Frequency: 85000
Velocity: 0,2635
Power: 49,9
Pulse duration: 0,0000001
Pass count: 1
Magnification: 10
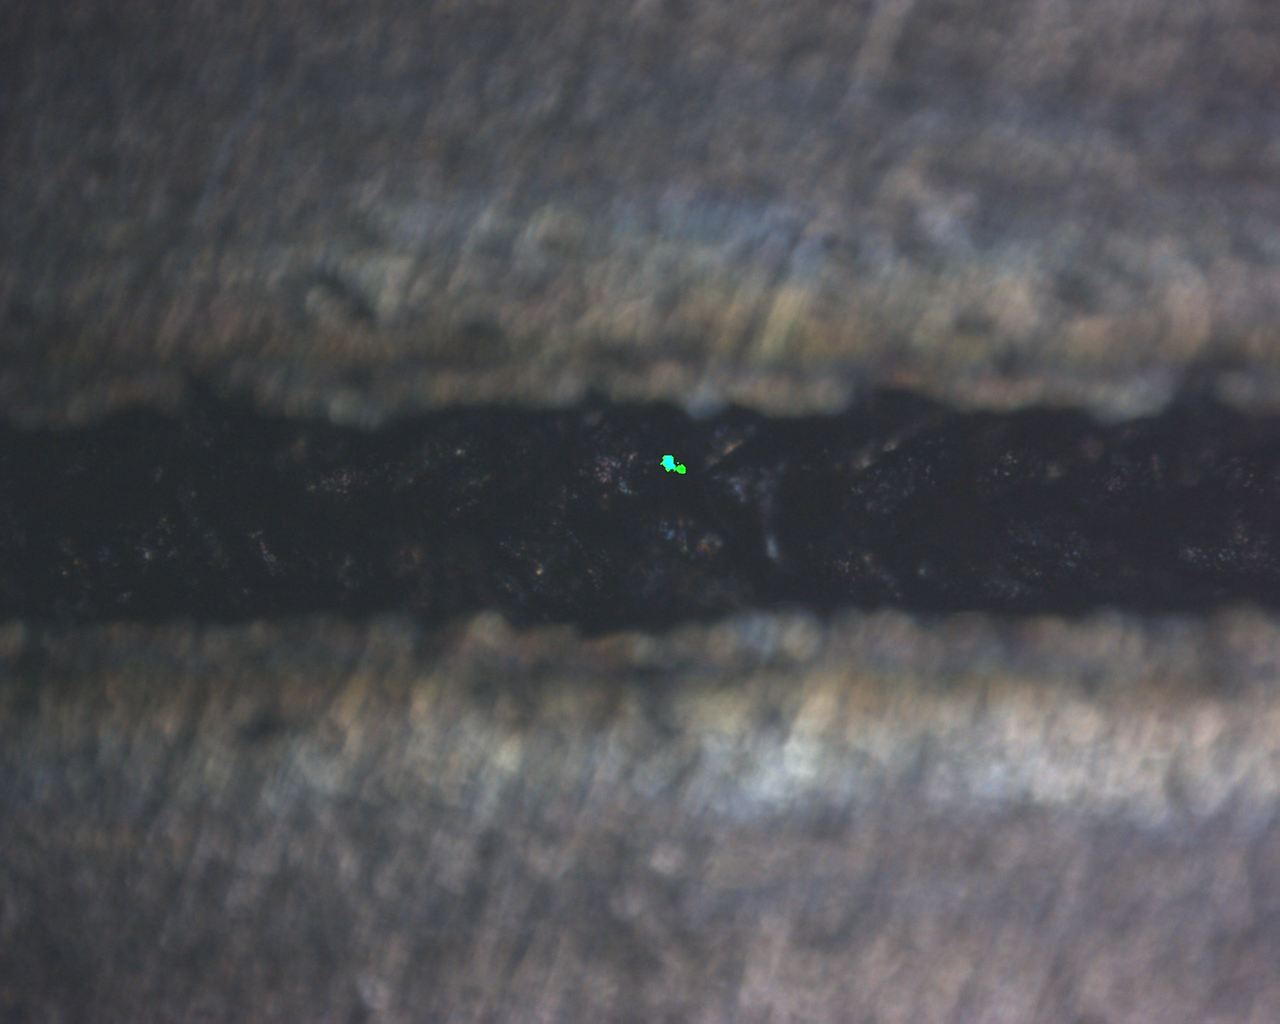
Measured width: 85.909
Other width: 95.474